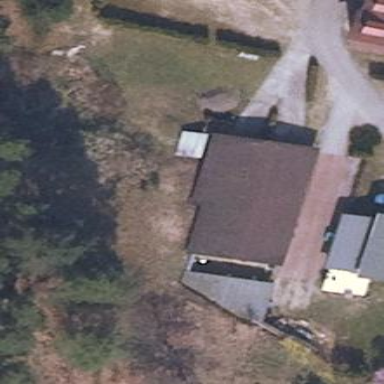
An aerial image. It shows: Bungalow with gabled roof.